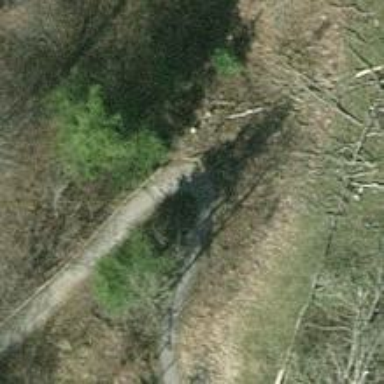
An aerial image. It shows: Paved path.